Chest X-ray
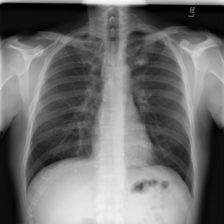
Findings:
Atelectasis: negative
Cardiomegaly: negative
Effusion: negative
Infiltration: negative
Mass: negative
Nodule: negative
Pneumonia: negative
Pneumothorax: negative
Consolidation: negative
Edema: negative
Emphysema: negative
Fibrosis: negative
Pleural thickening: positive
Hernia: negative